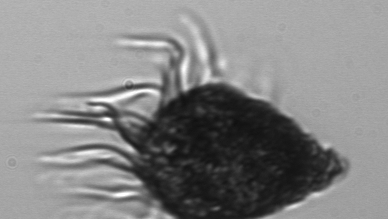
Label: Laboea_strobila